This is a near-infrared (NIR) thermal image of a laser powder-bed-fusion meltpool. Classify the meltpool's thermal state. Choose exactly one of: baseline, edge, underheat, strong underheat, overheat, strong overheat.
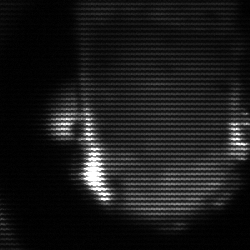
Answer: baseline